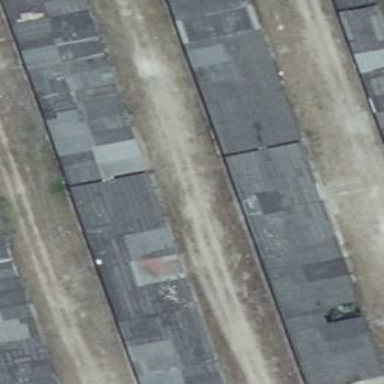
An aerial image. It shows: Group of garages.